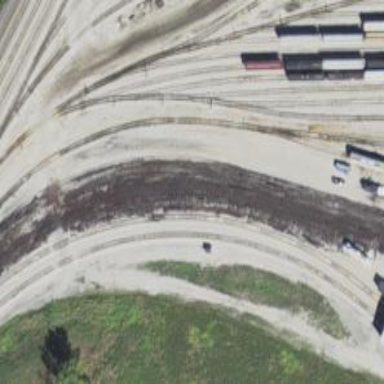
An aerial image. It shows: Abandoned railway yard.